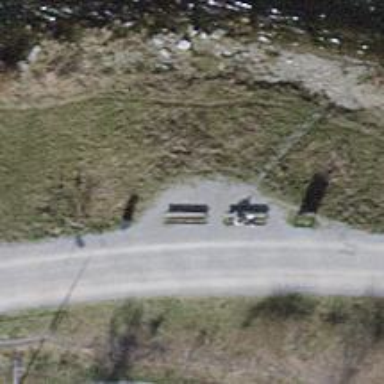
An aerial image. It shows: Brown bench in the vicinity.